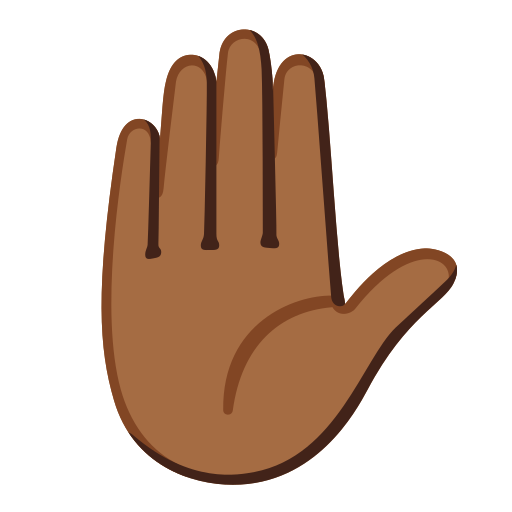
Emoji: ✋🏾